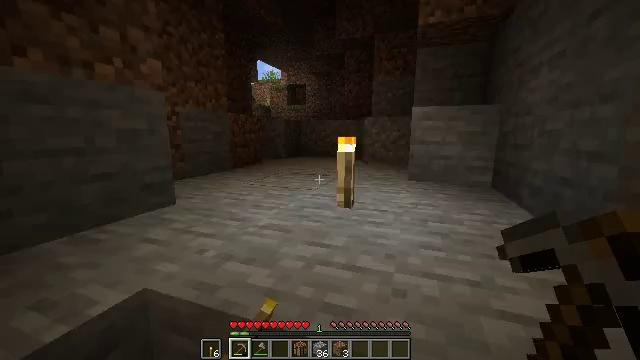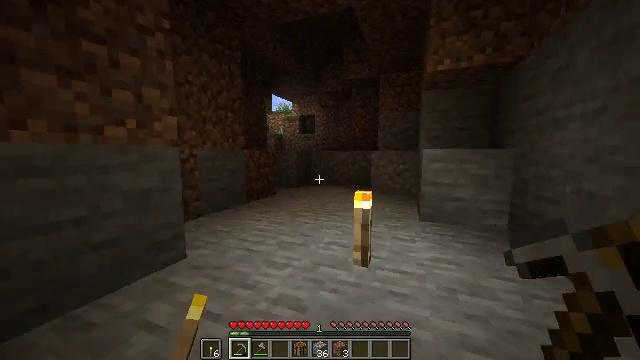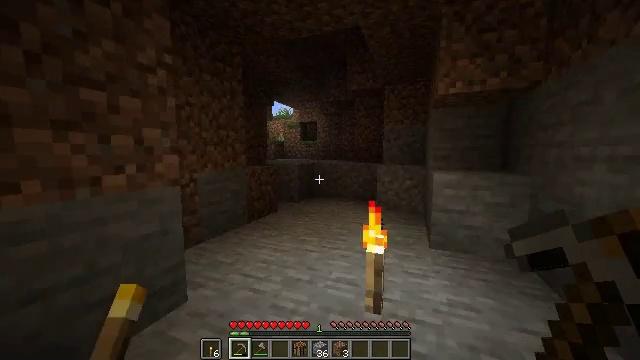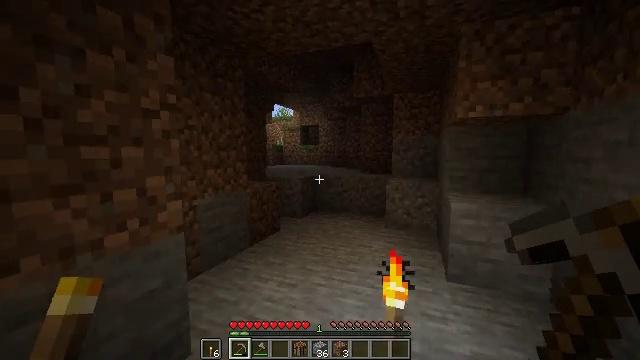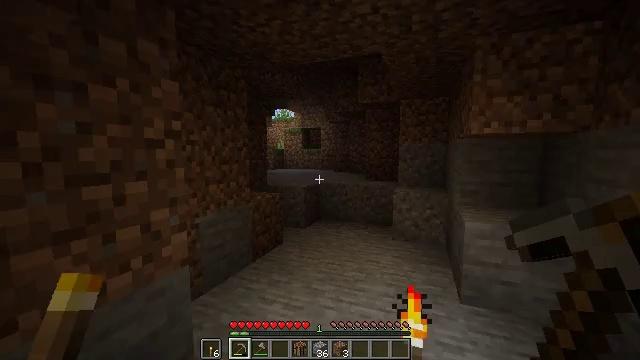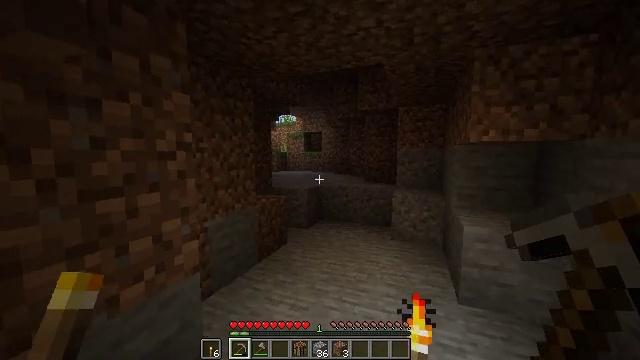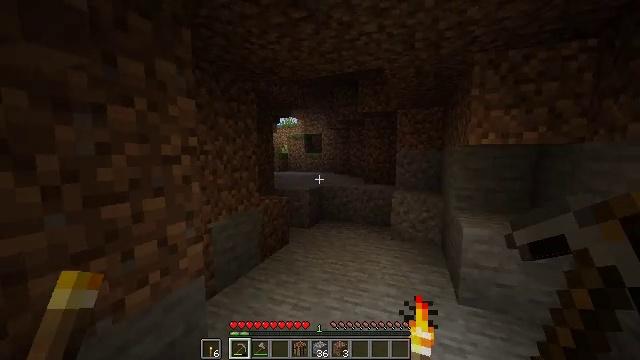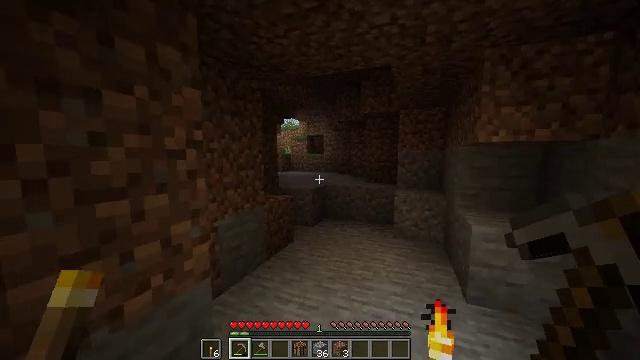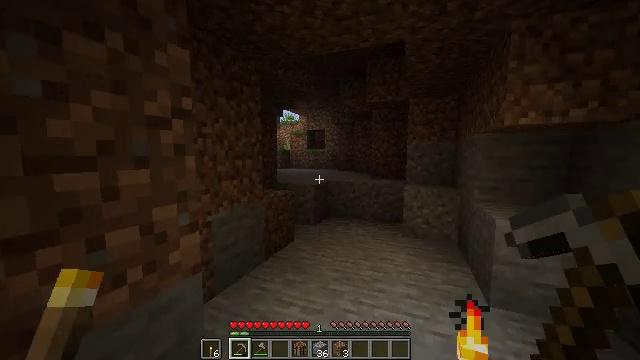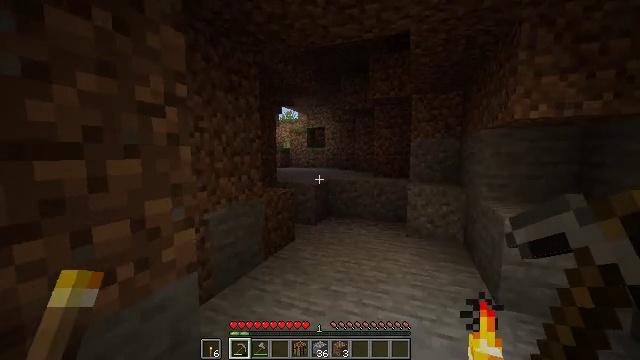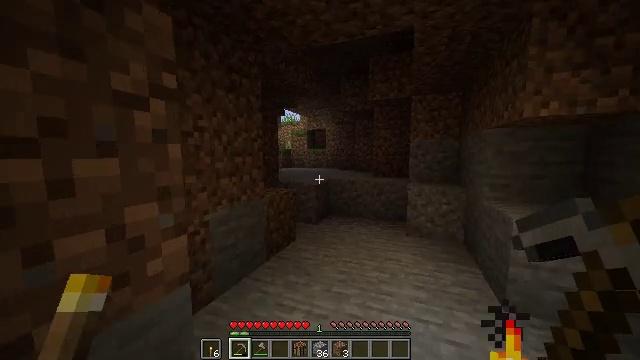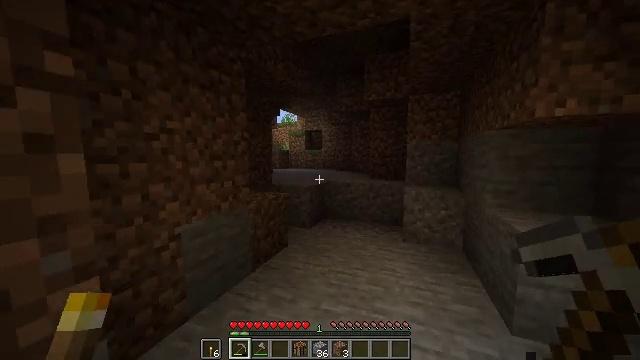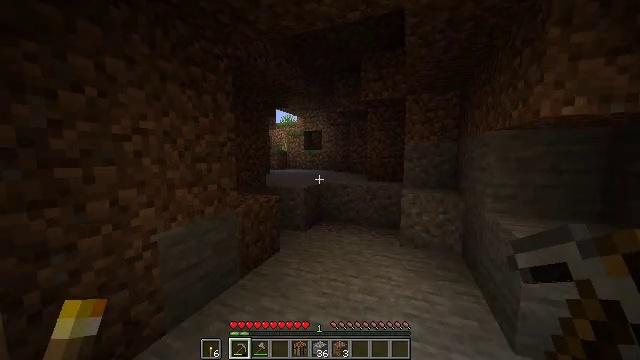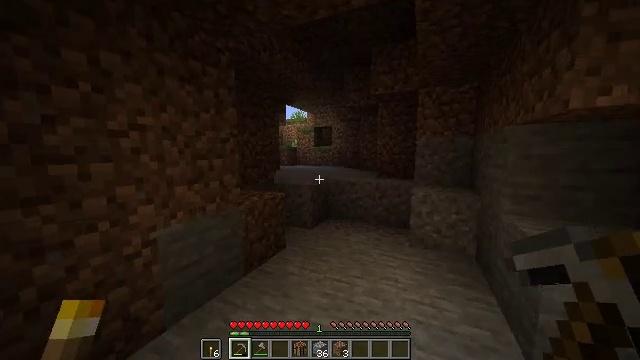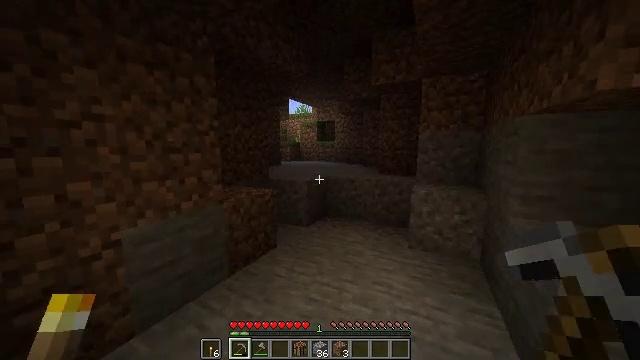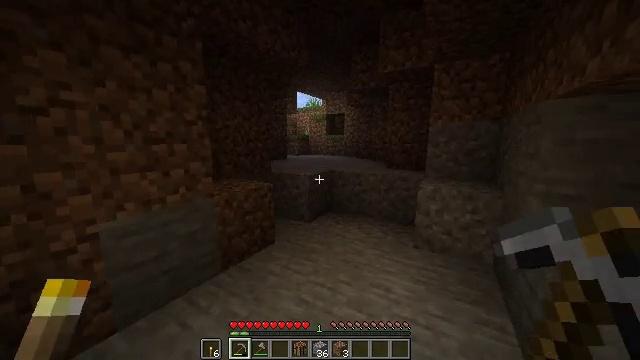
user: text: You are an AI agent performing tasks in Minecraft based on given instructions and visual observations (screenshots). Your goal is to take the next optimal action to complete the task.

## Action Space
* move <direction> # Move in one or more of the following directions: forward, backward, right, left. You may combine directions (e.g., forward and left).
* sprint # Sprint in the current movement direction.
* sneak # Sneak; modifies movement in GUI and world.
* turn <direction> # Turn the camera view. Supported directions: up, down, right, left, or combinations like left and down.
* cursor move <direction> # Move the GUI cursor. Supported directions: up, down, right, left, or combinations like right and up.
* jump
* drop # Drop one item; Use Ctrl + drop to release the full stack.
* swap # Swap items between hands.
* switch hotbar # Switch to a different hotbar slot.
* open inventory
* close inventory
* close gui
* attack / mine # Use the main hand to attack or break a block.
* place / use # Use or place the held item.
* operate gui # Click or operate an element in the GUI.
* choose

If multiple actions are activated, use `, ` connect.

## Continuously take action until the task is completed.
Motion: motion action
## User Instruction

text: Remove the torch from its spot.
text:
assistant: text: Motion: move forward, sprint, turn left and up, jump
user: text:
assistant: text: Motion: move forward, sprint, jump
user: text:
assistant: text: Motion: move forward, sprint, jump
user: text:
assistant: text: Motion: move forward, sprint, jump
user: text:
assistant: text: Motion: move forward, sprint, jump
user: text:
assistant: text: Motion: move forward, sprint, jump
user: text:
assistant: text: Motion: move forward, sprint
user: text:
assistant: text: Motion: move forward, sprint
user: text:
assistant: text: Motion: move forward and move right, sprint
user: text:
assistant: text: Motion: move forward and move right, sprint
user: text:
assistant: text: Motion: move forward and move right, sprint
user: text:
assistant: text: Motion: move forward and move right, sprint
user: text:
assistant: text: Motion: move forward and move right, sprint, turn left and down
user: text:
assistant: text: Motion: move forward and move right, sprint, turn left and down
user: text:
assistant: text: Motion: move forward and move right, sprint, turn left and down
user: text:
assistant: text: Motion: move forward and move right, sprint, turn left
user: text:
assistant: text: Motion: move forward and move right, sprint
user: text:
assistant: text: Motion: move forward
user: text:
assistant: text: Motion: move forward
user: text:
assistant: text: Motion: move forward
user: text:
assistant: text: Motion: move forward
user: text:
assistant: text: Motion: move forward
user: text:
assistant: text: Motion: move forward
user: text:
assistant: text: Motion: move forward
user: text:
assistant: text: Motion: move forward, jump
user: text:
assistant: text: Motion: move forward and move right, sprint, turn left and down, jump
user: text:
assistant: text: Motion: move forward and move right, sprint, turn left and down, jump
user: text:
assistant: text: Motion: move forward and move right, sprint, turn down, jump
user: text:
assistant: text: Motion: move forward and move right, sprint
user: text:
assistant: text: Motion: move forward and move right